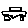
Label: car